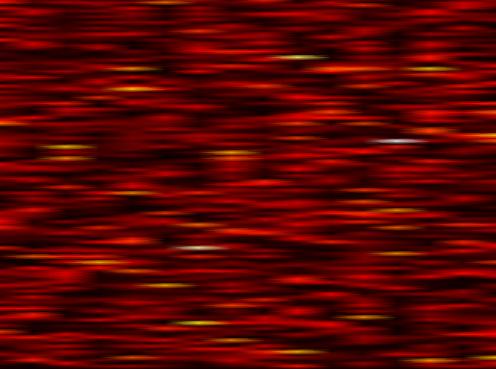
Label: FBMC